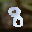
Label: 8